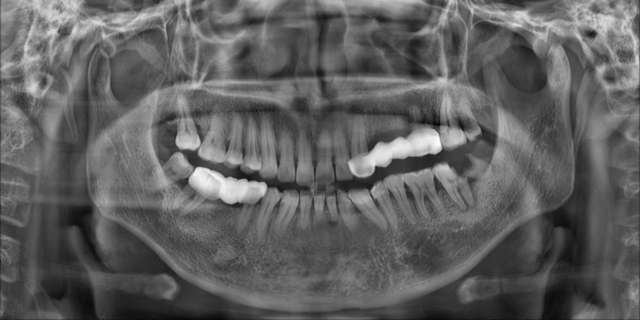
adult